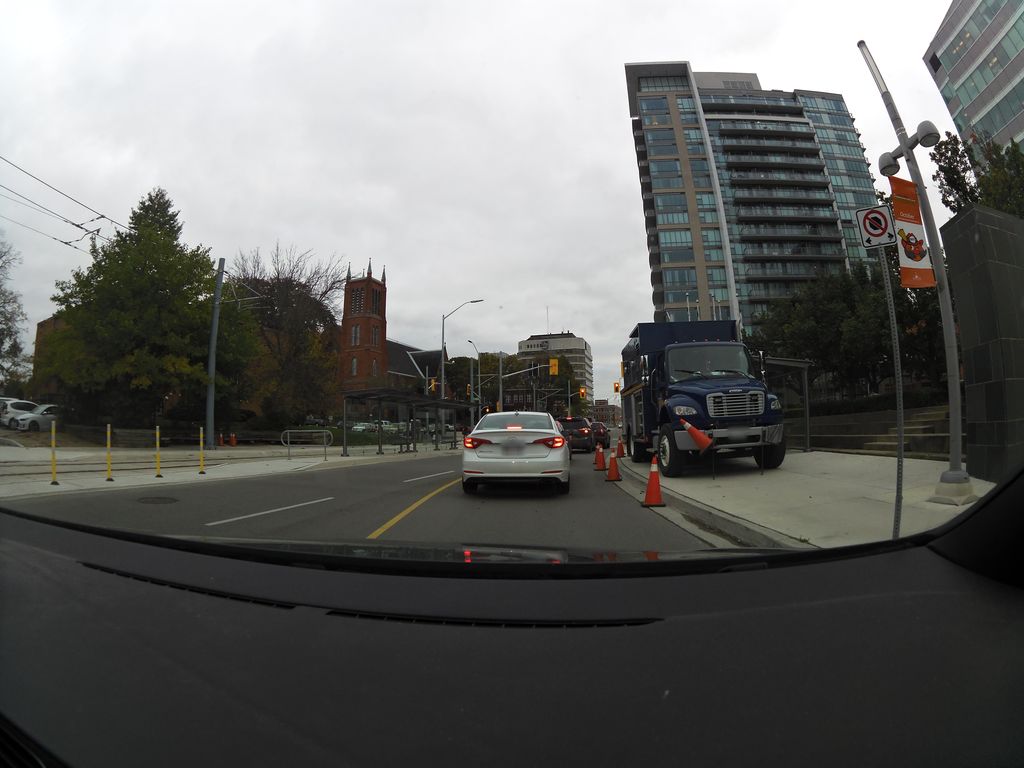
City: kitchener-waterloo